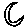
Label: moon